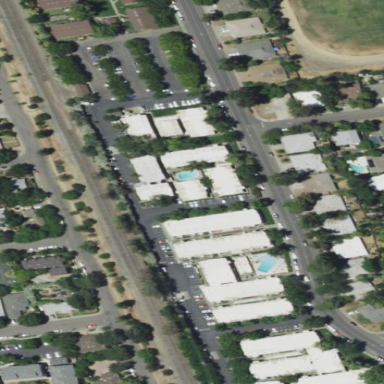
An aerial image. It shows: Residential area with apartments.